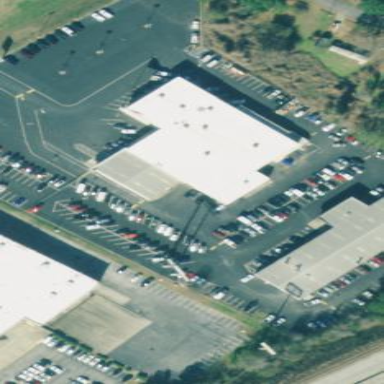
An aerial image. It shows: Car shop building.